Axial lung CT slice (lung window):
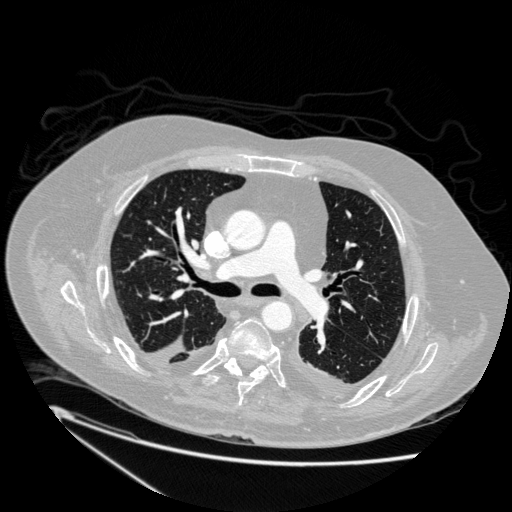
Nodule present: no